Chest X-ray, AP view. Patient: 50 years old, sex F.
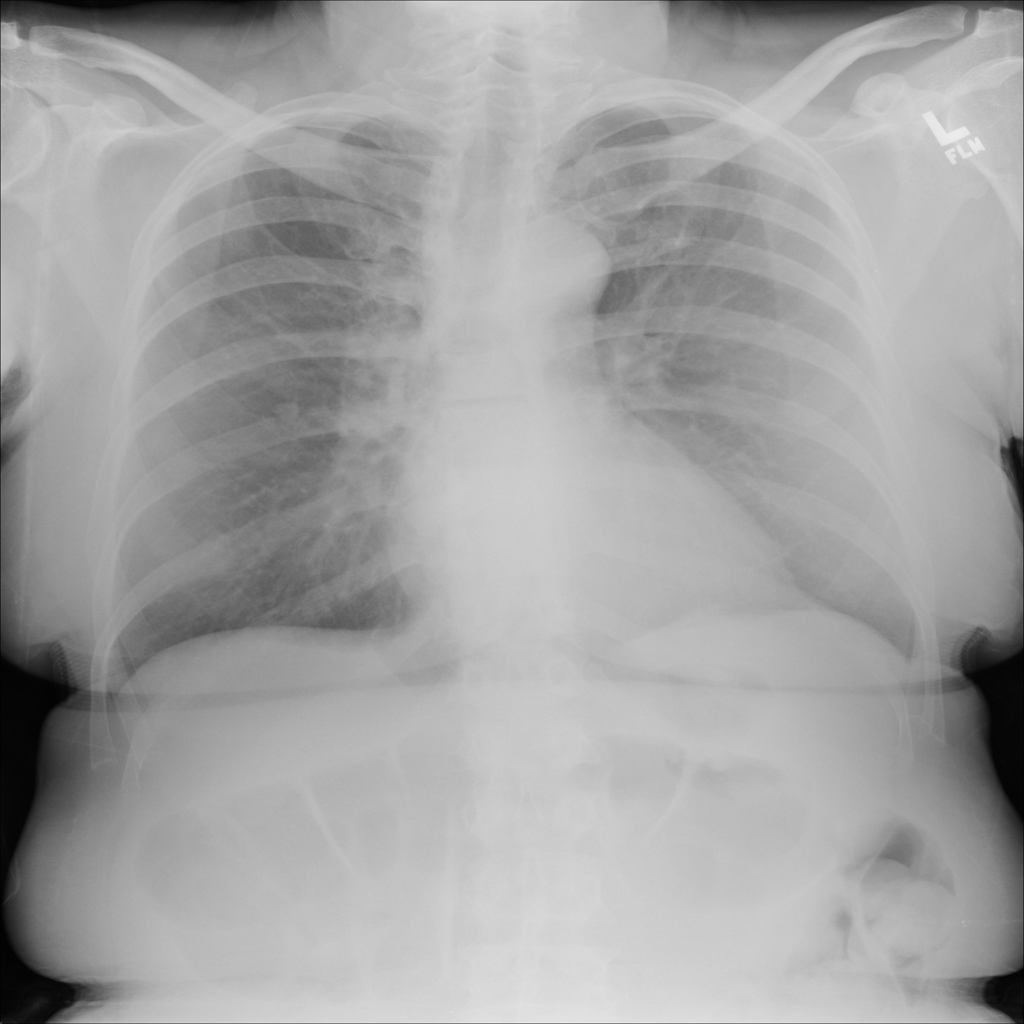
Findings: No Finding